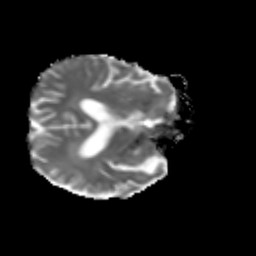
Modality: MD
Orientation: axial
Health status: ill
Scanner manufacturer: siemens
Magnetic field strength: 3 T
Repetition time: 6.8 s
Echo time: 0.097 s